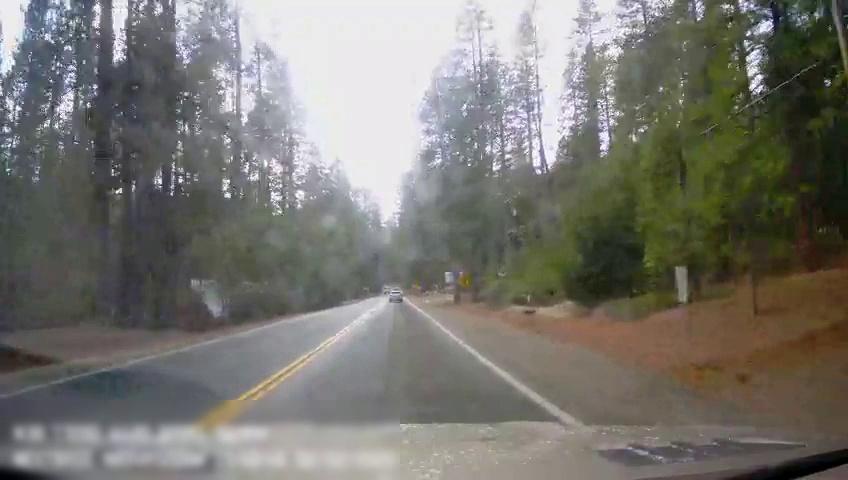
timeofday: Day
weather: Sunny
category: Drivable Space
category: Vehicles | SUV
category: Lanes | Current Lane
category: Lanes | Current Lane
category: Lanes | Opposite Lane
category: Lanes | Opposite Lane
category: Traffic | Signs